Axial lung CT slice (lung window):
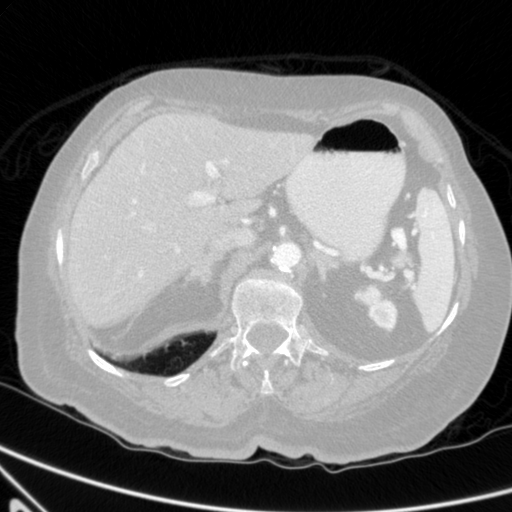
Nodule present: no